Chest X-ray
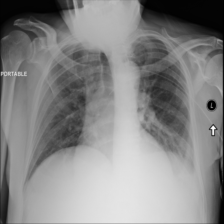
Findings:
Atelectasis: negative
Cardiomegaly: negative
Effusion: negative
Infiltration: negative
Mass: negative
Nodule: negative
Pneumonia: negative
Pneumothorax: negative
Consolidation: negative
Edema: negative
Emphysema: negative
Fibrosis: negative
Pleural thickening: negative
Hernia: negative